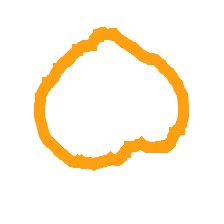
Shape: circle